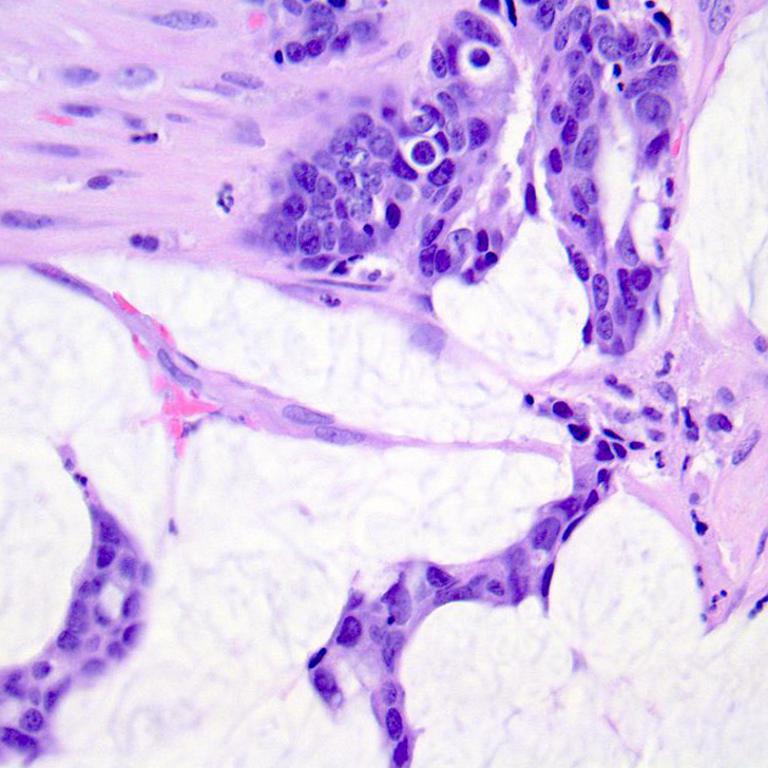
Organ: colon
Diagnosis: adenocarcinomas